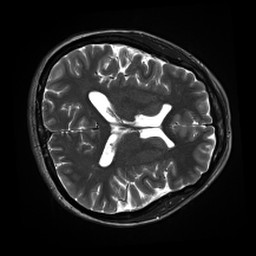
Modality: inplaneT2
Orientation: axial
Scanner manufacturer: siemens
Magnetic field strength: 3 T
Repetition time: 11 s
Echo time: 0.059 s